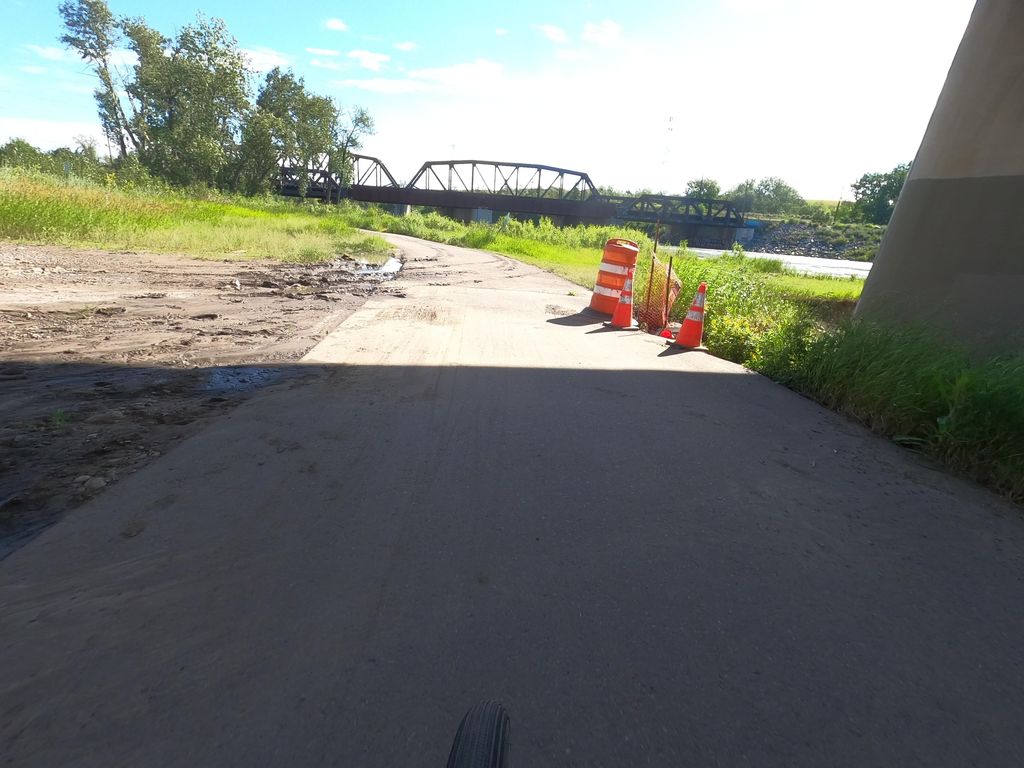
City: calgary